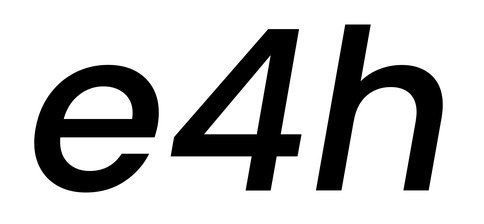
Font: Poppins-MediumItalic